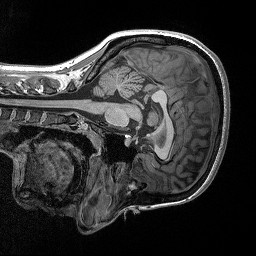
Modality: T1w
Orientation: sagittal
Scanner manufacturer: siemens
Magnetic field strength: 3 T
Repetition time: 2.3 s
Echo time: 0.00298 s